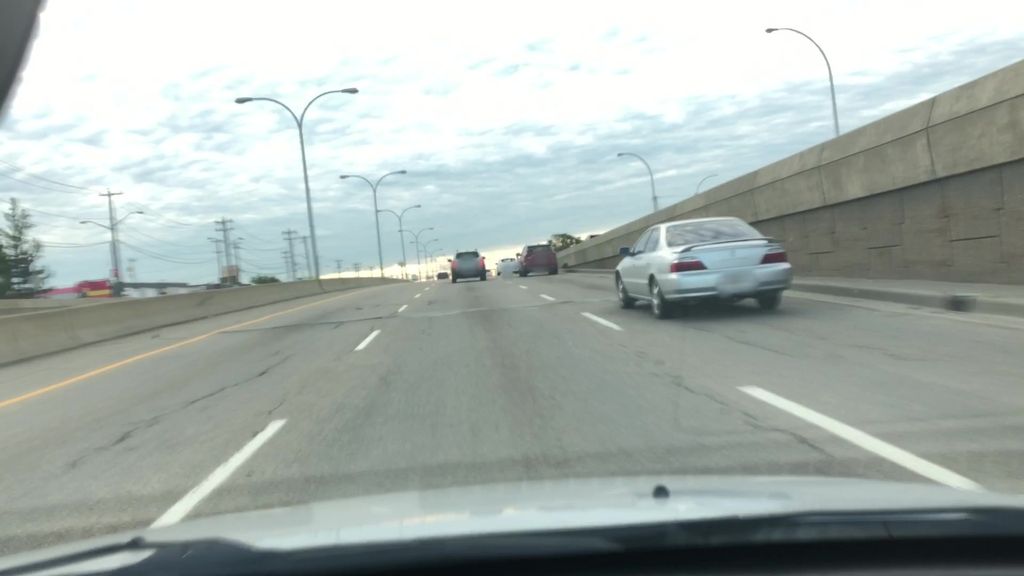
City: edmonton